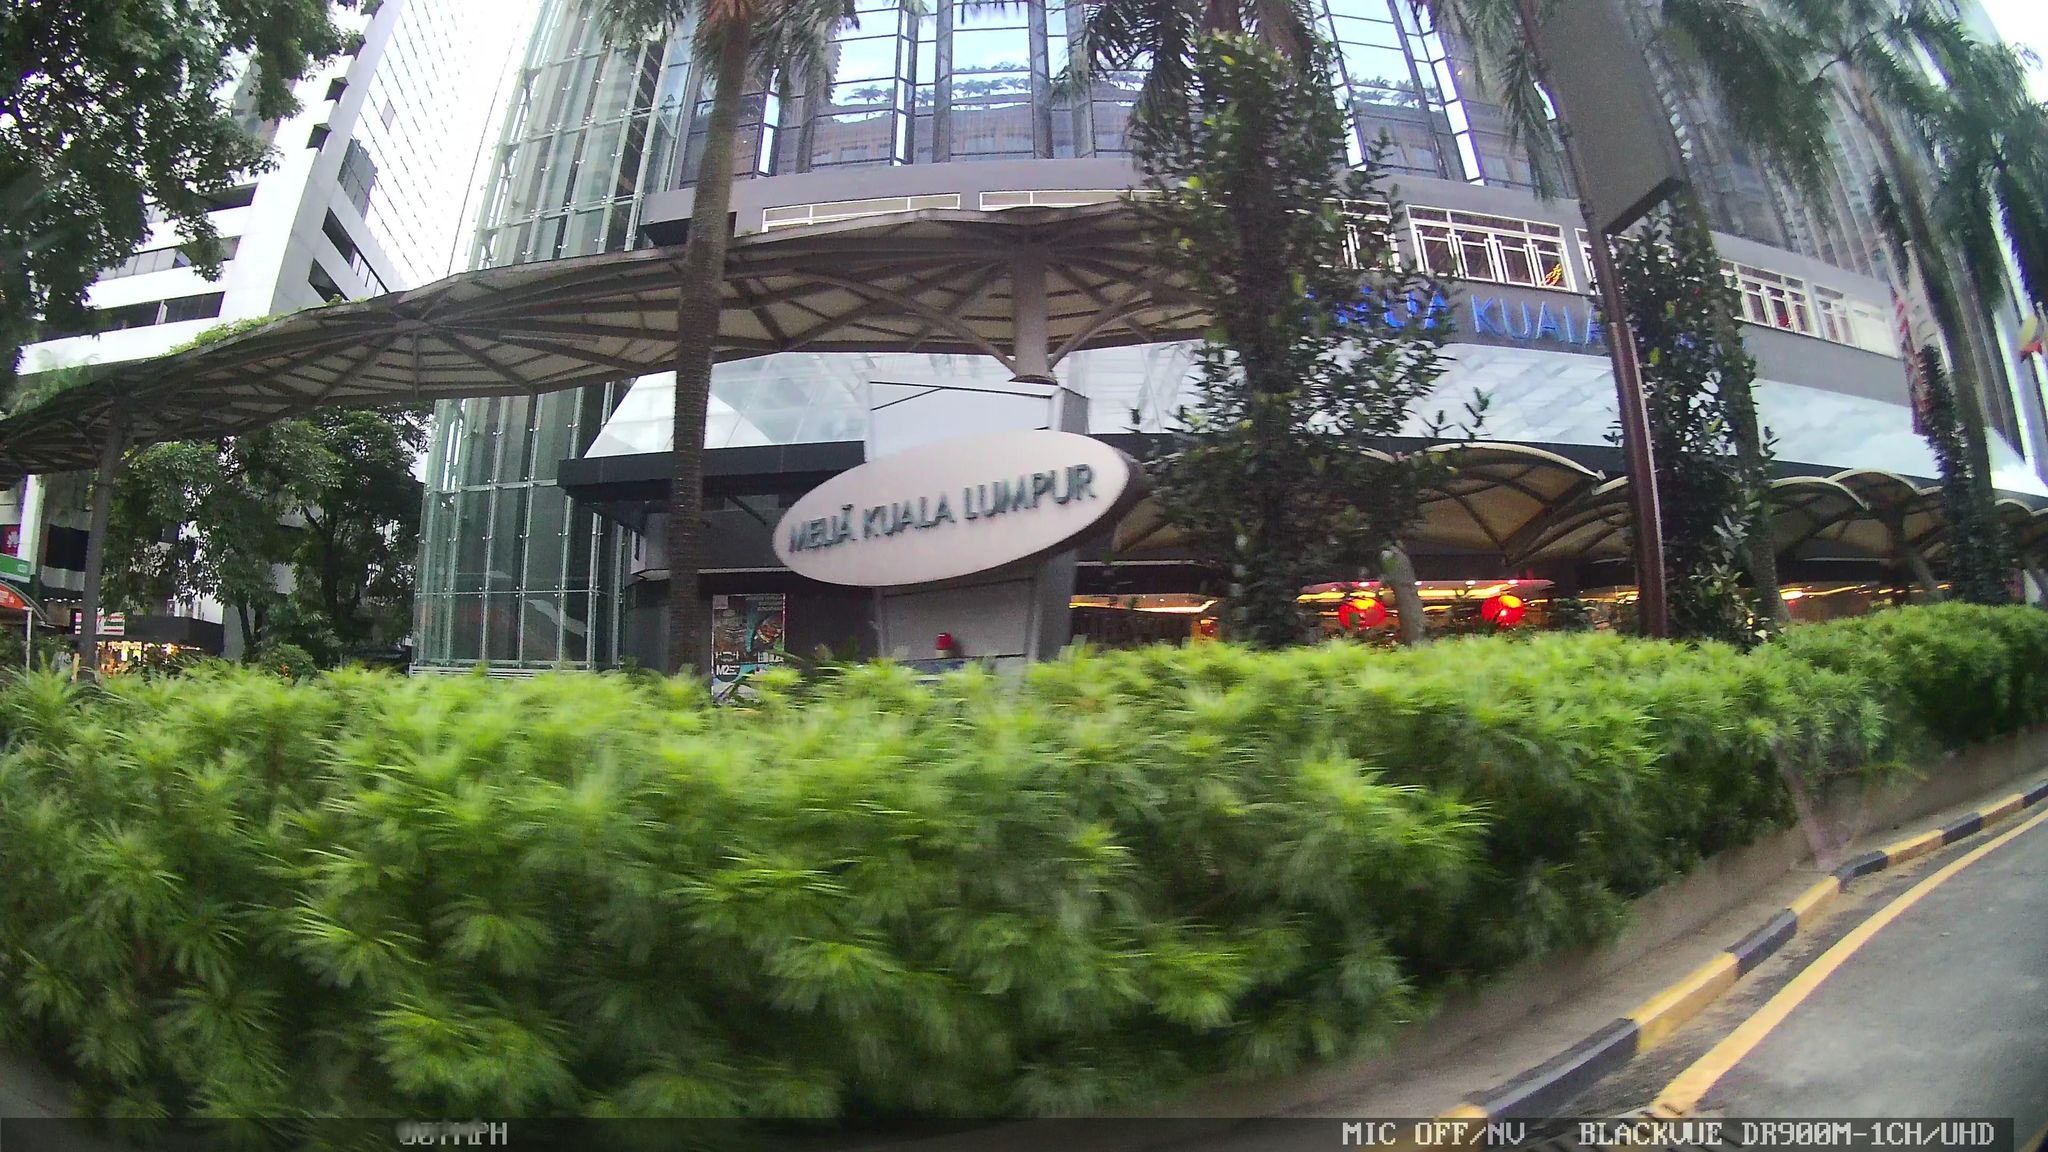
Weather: clear
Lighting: day
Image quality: slightly poor
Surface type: walking surface
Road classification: steps, footway, service
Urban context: urban centre
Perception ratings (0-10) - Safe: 8.05, Lively: 8.83, Beautiful: 1.7, Boring: 5.36, Depressing: 7.82, Wealthy: 6.63